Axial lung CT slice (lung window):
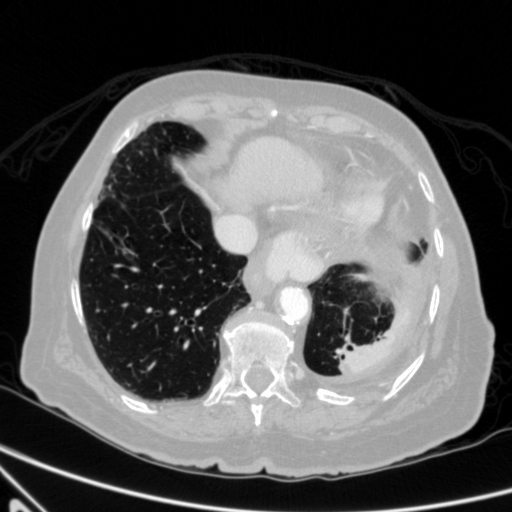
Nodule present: no